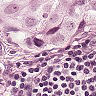
Metastatic tissue present: yes